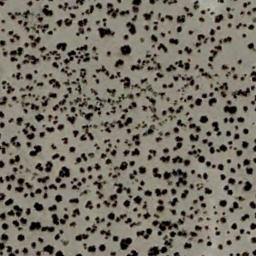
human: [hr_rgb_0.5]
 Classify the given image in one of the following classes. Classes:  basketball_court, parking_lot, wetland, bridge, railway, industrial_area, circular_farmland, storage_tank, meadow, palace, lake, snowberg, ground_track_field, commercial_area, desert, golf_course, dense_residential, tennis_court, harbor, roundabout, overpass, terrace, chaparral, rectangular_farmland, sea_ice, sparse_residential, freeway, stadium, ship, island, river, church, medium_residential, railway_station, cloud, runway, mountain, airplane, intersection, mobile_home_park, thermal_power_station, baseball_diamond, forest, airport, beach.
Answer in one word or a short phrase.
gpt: chaparral